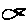
Label: fish